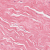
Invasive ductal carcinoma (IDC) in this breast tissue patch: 0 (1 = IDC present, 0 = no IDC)